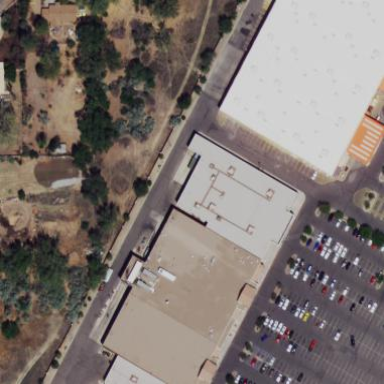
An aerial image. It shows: Department store building.